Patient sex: M
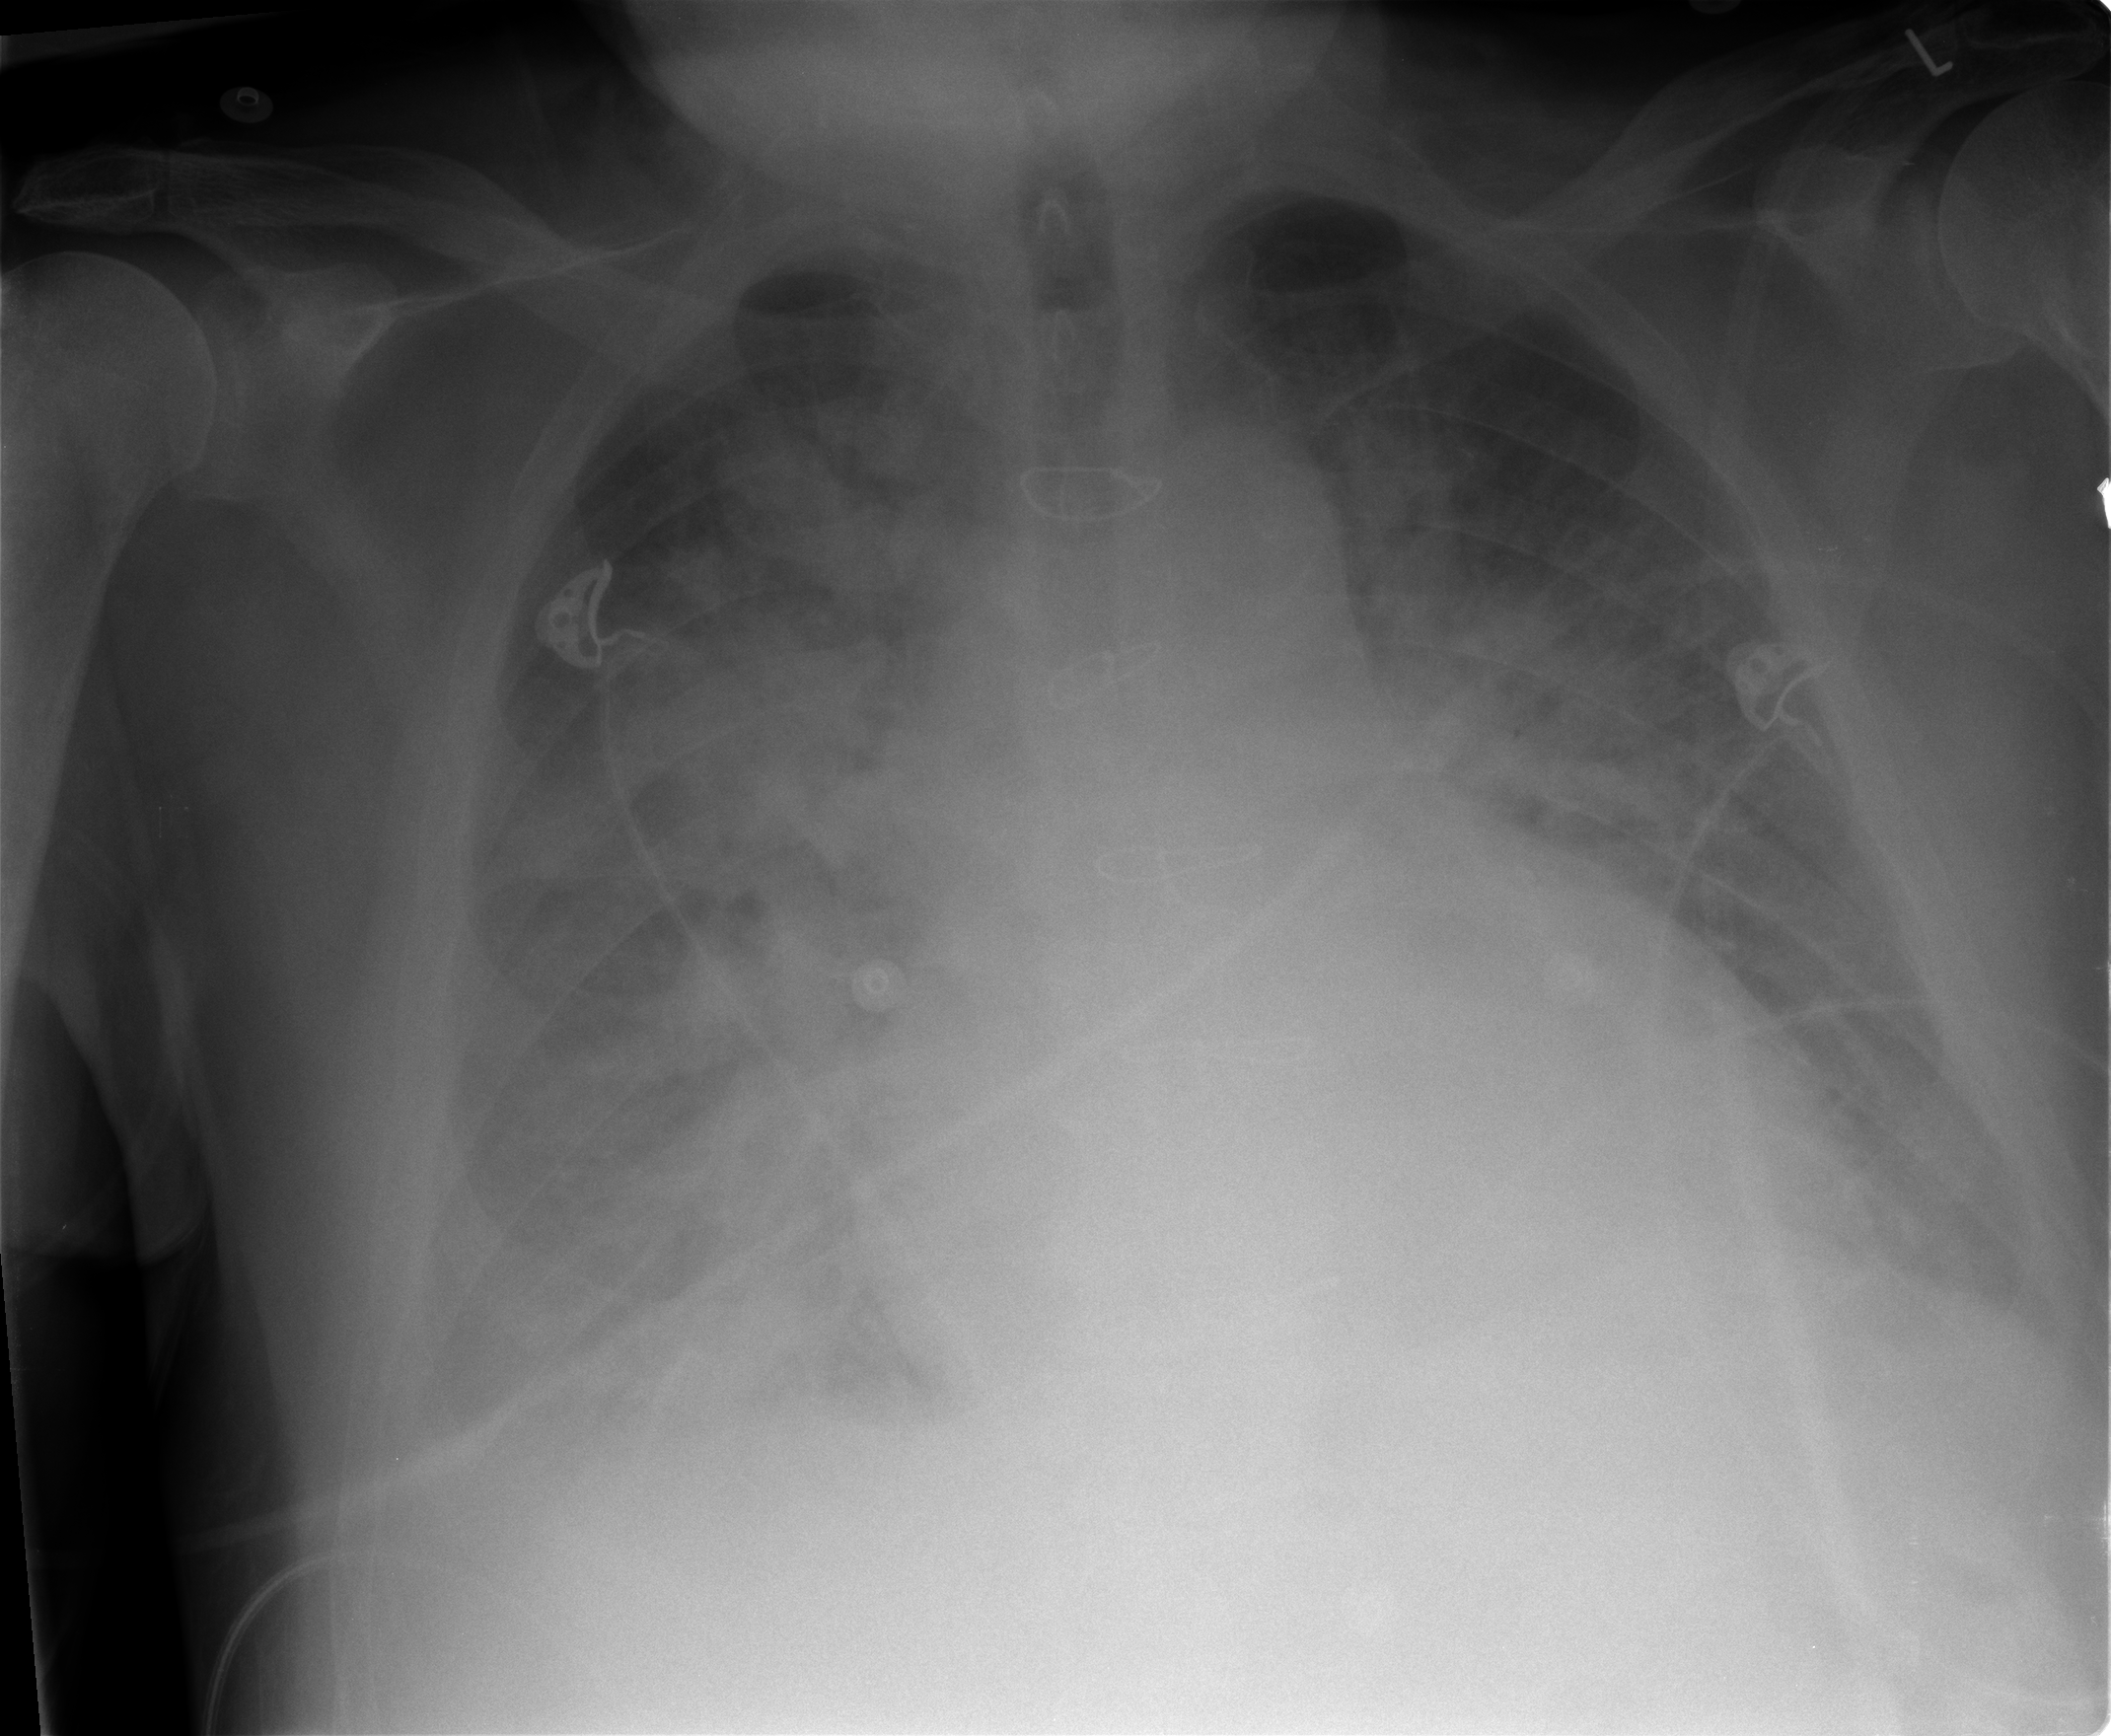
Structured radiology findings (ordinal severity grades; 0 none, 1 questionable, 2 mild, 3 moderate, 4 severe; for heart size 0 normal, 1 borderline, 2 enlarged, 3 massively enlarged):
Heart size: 3
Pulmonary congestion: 3
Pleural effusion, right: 2
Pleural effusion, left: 2
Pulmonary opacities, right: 4
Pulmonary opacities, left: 3
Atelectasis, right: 4
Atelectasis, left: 4